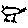
Label: bird